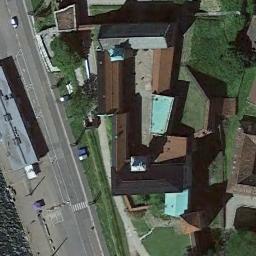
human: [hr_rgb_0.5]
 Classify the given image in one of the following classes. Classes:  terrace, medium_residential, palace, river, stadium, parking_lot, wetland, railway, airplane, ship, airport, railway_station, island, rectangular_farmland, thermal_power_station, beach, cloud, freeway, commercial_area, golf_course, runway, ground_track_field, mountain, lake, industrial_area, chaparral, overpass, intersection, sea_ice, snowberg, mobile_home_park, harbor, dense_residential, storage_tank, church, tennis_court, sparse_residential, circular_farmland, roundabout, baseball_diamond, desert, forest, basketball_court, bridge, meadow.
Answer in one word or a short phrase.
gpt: palace